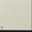
Piece: xx